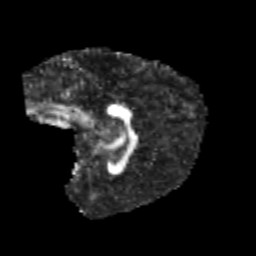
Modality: FA
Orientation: sagittal
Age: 11
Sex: male
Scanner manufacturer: siemens
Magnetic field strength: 3 T
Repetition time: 3.8 s
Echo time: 0.07 s